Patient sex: M
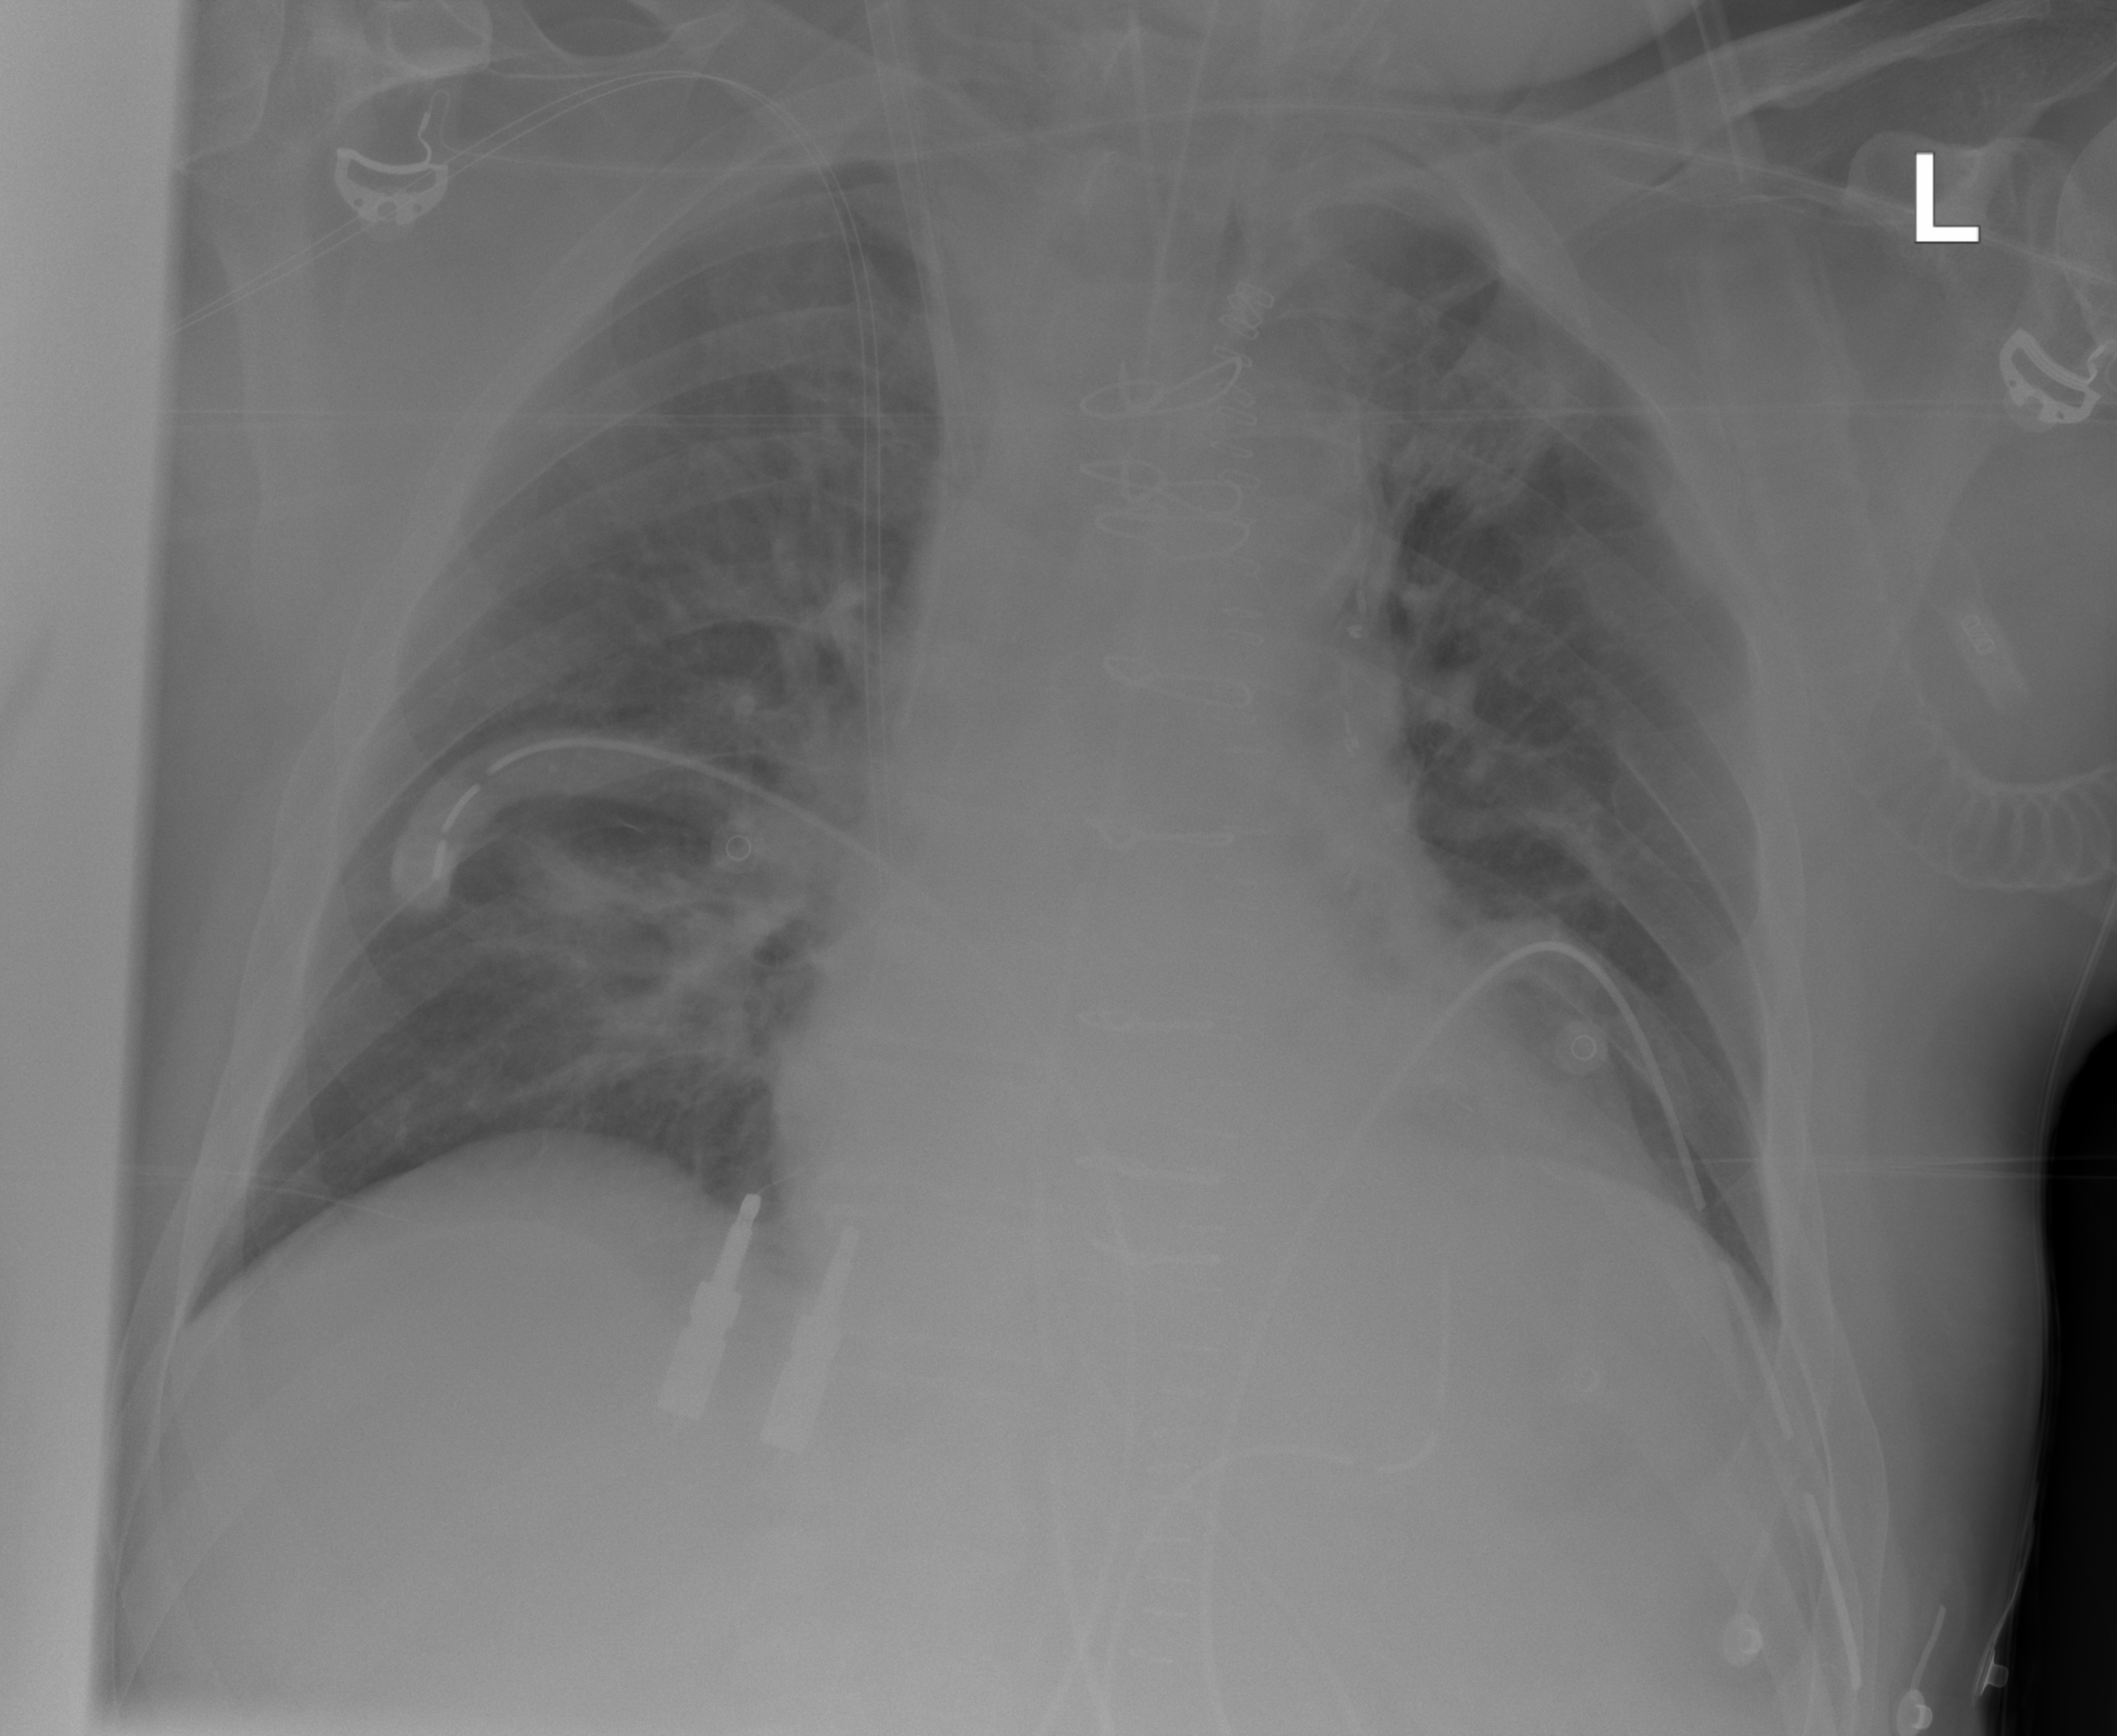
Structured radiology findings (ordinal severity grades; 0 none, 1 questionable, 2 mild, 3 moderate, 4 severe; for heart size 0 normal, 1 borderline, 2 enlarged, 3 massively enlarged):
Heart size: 1
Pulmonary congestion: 2
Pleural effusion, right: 0
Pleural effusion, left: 0
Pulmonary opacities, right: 2
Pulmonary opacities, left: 0
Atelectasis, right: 2
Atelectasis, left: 0